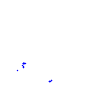
Particle: kaon